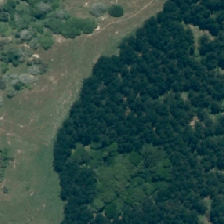
Land cover: low_producing_grassland